Question: Hi i am building a jquery accordion menu using VS2008 and MVC2.
My requirement is to refresh the contents of the accordion and repopulate it when a user selects an item from a dropdownlist
For this i am using a jquery ajax call which returns data with and tags like below
'''
<h3>
<a href="#">Masters</a>
</h3>
<div>
<ul>
<li>
<a href="#" onclick="pageclick('..\TRAN\EmpMst.aspx',1)">Employee Master</a>
</li>
<li>
......
...
'''
The first time on page load the accordion looks fine. But whenever i change the contents dynamically it looks awfull with weird CSS

here is my ajax call
'''
$('#moduleList').change(function() {
var rootPath = '<%=Url.Content("~/")%>';
$.ajax({
type: "POST",
url: rootPath + "Home/GetMenu/",
data: { moduleid: $(this).val() },
success: function(result) {
$('#accordion').html(result);
//$('#accordion').append(result);
$('#accordion').accordion('destroy');
$('#accordion').accordion({
fillSpace: true, collapsible: true
});
},
error: function(error) { alert(error); }
});
});
'''
am i doing something wrong ?
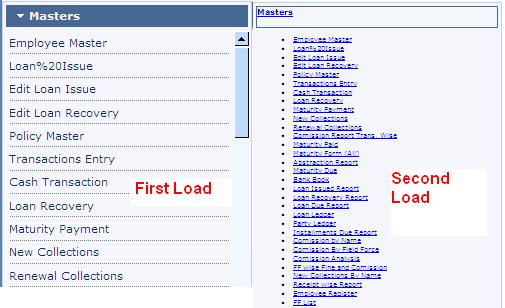
Answer: Thanks everybody for your help. I finally got it right. Actually i missed a little CSS.
My IE was not showing the html with any css at all. So it was difficult to findout whether something is changed or not. Thanks to Tuan who saved my day. Once i started using Firebug it was crystal clear that a custom css was missing. Here is the updated Code just in case any one is interested.
'''
$('#moduleList').change(function() {
var rootPath = '<%=Url.Content("~/")%>';
$.ajax({
type: "POST",
url: rootPath + "Home/GetMenu/",
data: { moduleid: $(this).val() },
success: function(result) {
$('#accordion').html(result);
//$('#accordion').append(result);
$('#accordion').accordion('destroy');
$('#accordion div').addClass('navMiddle'); // I missed this at first
$('#accordion').accordion({
fillSpace: true, collapsible: true
});
},
error: function(error) { alert(error); }
});
});
'''
And Here is the CSS for the Accordion menu items.
'''
.navMiddle{
position:relative;
}
.navMiddle ul {
margin:0px;
padding:0px;
text-align:left;
list-style:none;
}
.navMiddle ul li {
font-size:11px;
color:#003366;
font-weight:normal;
white-space:nowrap;
position:relative;
border-bottom:dotted 1px gray;
padding-top:4px;
padding-bottom:4px;
}
.navMiddle ul li:hover {
background-color:#e5effa;
}
.navMiddle ul li a:link {
text-decoration:none;
color:#003366;
}
.navMiddle ul li a:visited {
text-decoration:none;
color:#003366;
margin-top:3px;
}
'''